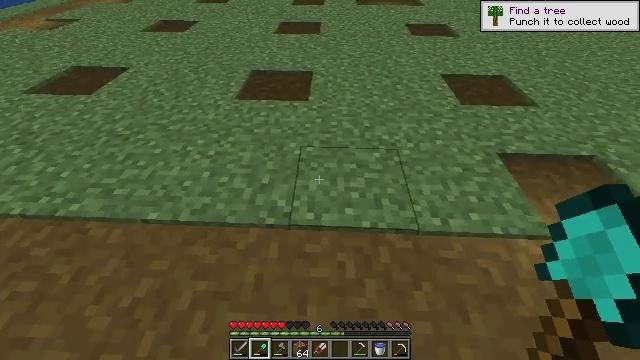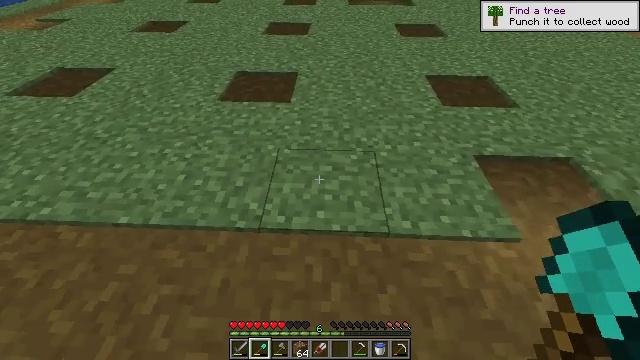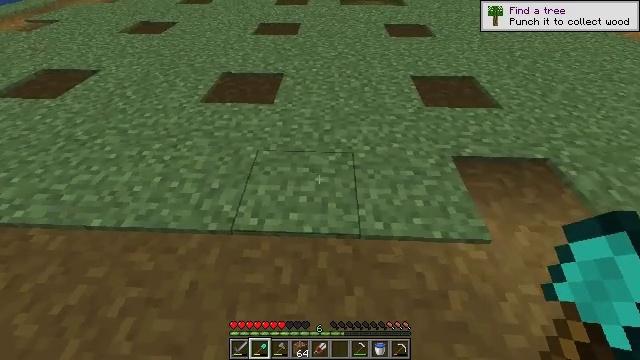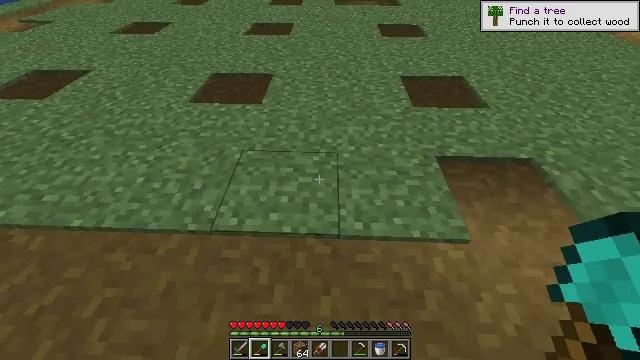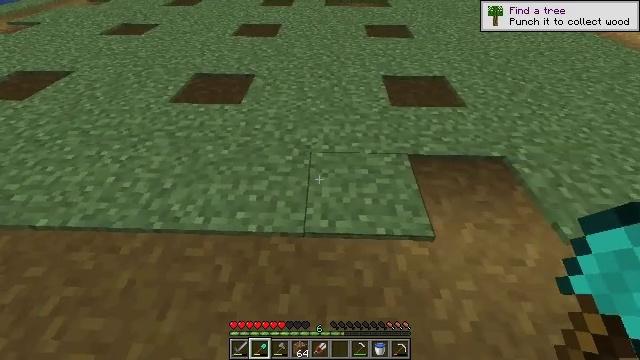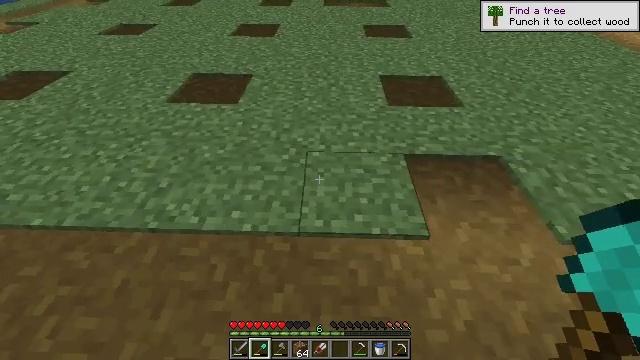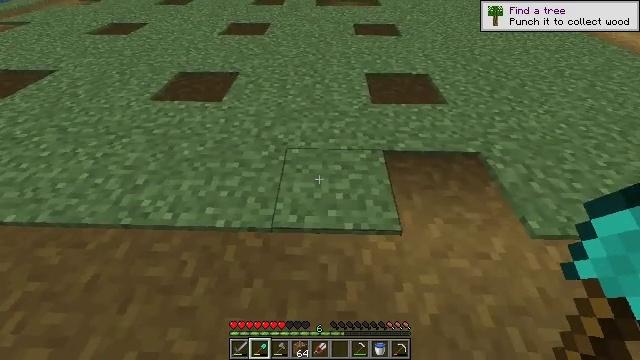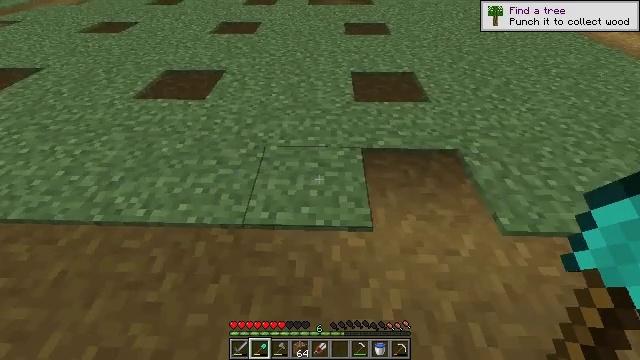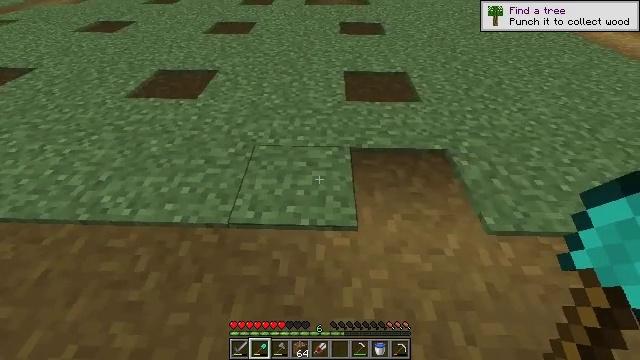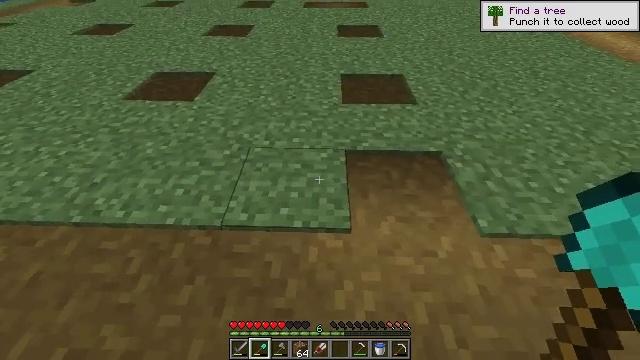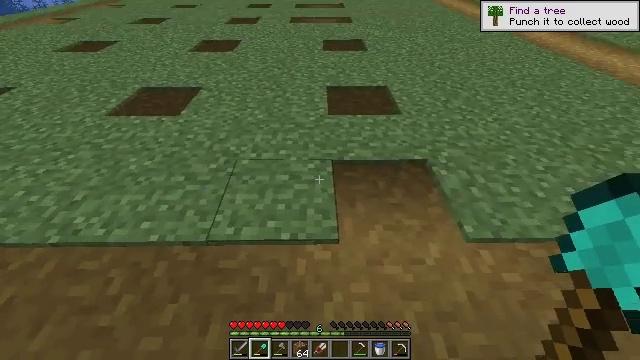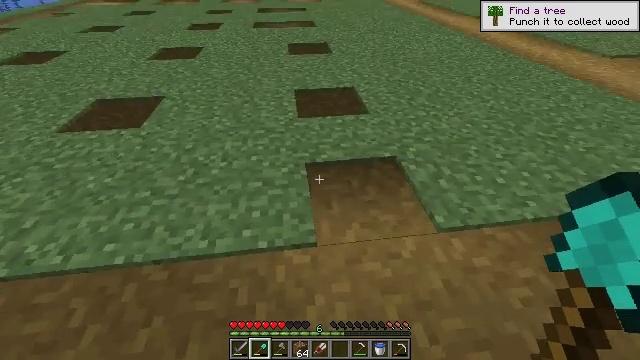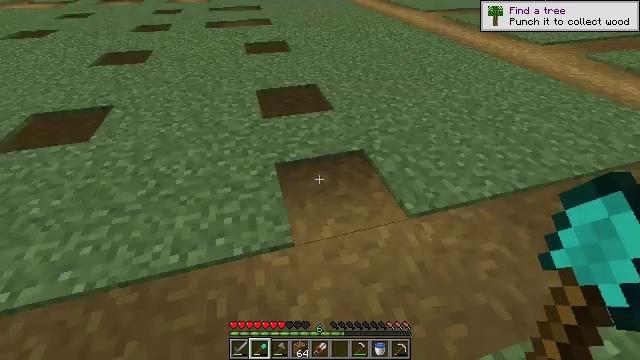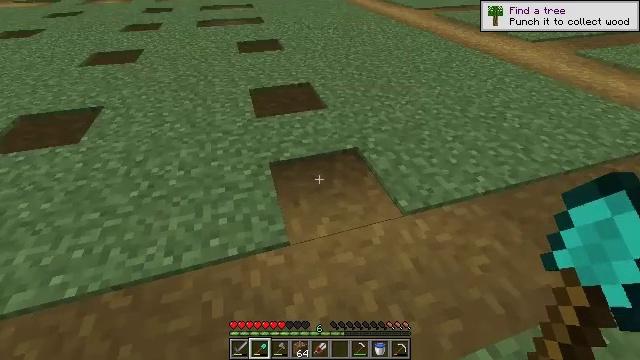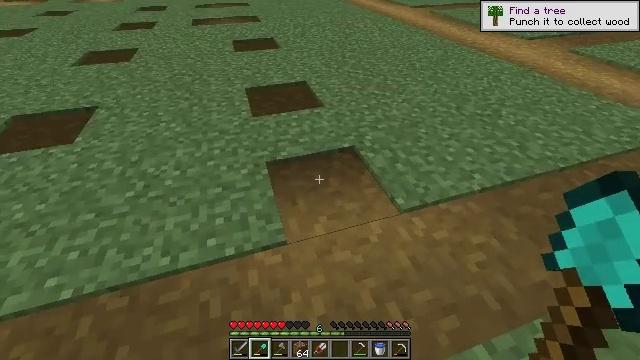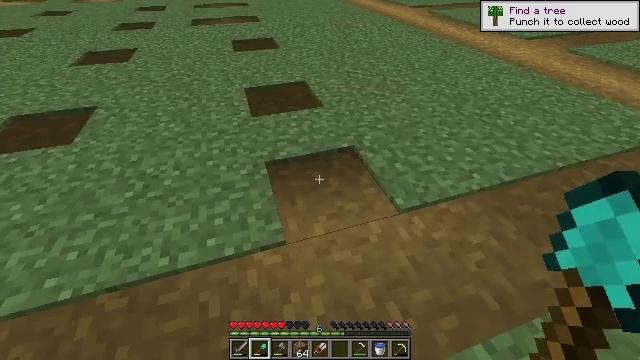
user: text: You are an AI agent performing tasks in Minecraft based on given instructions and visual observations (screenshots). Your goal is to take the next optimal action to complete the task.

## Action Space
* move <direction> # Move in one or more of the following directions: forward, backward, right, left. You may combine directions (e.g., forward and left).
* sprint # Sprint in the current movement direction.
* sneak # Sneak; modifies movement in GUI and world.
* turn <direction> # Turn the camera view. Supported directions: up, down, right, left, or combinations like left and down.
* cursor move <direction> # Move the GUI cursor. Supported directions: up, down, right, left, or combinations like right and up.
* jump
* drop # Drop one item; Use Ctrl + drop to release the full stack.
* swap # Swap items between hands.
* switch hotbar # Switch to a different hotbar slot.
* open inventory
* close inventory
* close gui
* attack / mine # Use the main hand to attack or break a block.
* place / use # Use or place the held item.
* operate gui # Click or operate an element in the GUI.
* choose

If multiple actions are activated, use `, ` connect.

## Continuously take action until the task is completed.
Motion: motion action
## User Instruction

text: Mine the dark oak log from a tree.
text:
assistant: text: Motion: move right
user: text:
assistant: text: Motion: move right
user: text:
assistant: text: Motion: move right
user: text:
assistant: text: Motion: move right
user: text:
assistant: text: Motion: move right
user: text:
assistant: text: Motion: move right
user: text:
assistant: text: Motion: no_op
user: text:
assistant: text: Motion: no_op
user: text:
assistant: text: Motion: no_op
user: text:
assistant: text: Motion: turn right and up
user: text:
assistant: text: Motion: turn right
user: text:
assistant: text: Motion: turn right
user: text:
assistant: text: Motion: turn right
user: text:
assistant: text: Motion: no_op
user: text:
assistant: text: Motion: no_op
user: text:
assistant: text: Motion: no_op
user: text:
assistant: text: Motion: no_op
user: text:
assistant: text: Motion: no_op
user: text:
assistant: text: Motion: attack / mine
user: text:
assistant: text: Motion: attack / mine
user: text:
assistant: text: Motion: attack / mine
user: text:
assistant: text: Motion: no_op
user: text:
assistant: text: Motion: no_op
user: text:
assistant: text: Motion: no_op
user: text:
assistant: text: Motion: no_op
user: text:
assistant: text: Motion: turn right
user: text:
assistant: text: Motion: turn right
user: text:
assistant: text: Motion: turn right and up
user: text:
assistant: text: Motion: move forward, turn right and up
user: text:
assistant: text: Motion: move forward, turn left and up